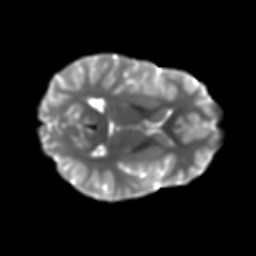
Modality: T2w
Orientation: axial
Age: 16
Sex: male
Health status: ill
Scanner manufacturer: ge
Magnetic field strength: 3 T
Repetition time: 7.031 s
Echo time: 0.0835 s